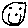
Label: smiley face